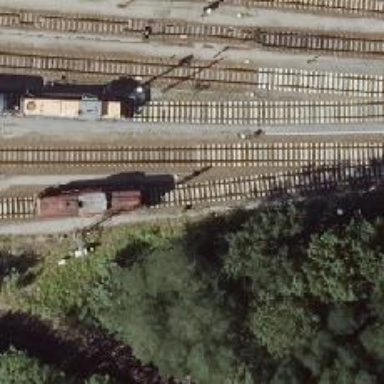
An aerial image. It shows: Railway signal.